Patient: sex F, age 48
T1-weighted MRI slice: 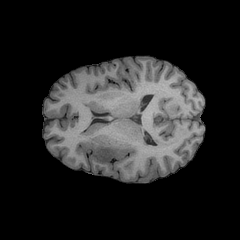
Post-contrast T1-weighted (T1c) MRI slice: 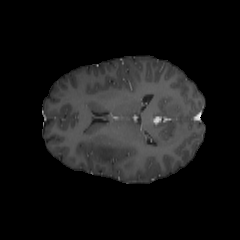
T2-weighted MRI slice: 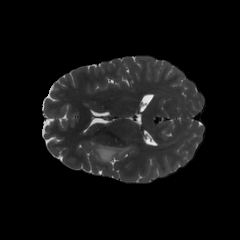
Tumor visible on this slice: yes
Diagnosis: Astrocytoma, IDH-mutant
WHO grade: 2